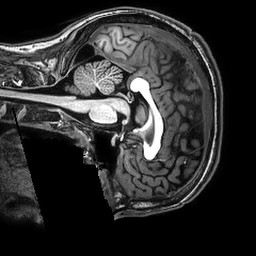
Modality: T1w
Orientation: sagittal
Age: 24
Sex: male
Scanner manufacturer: philips
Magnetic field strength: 3 T
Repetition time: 0.008052 s
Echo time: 0.003684 s